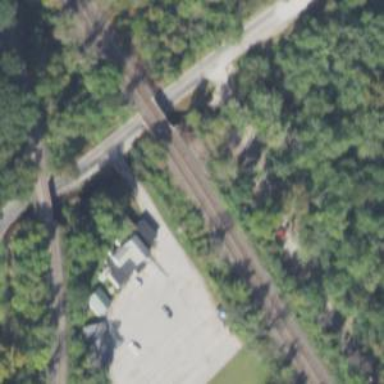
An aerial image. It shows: Bridge over railway line.